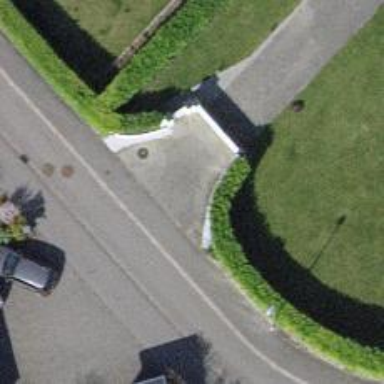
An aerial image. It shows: Asphalt footway with unmarked crossing.